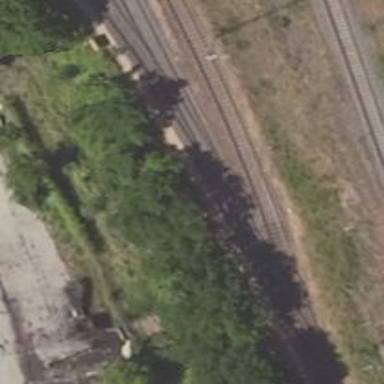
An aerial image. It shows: Railway switch.